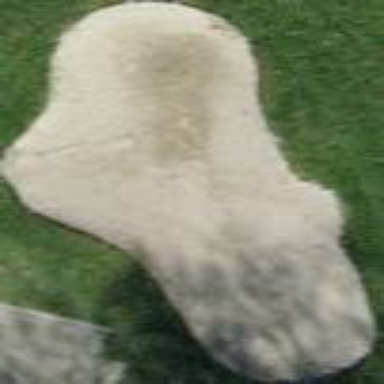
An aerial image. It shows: Golf bunker filled with sandy terrain.